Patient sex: M
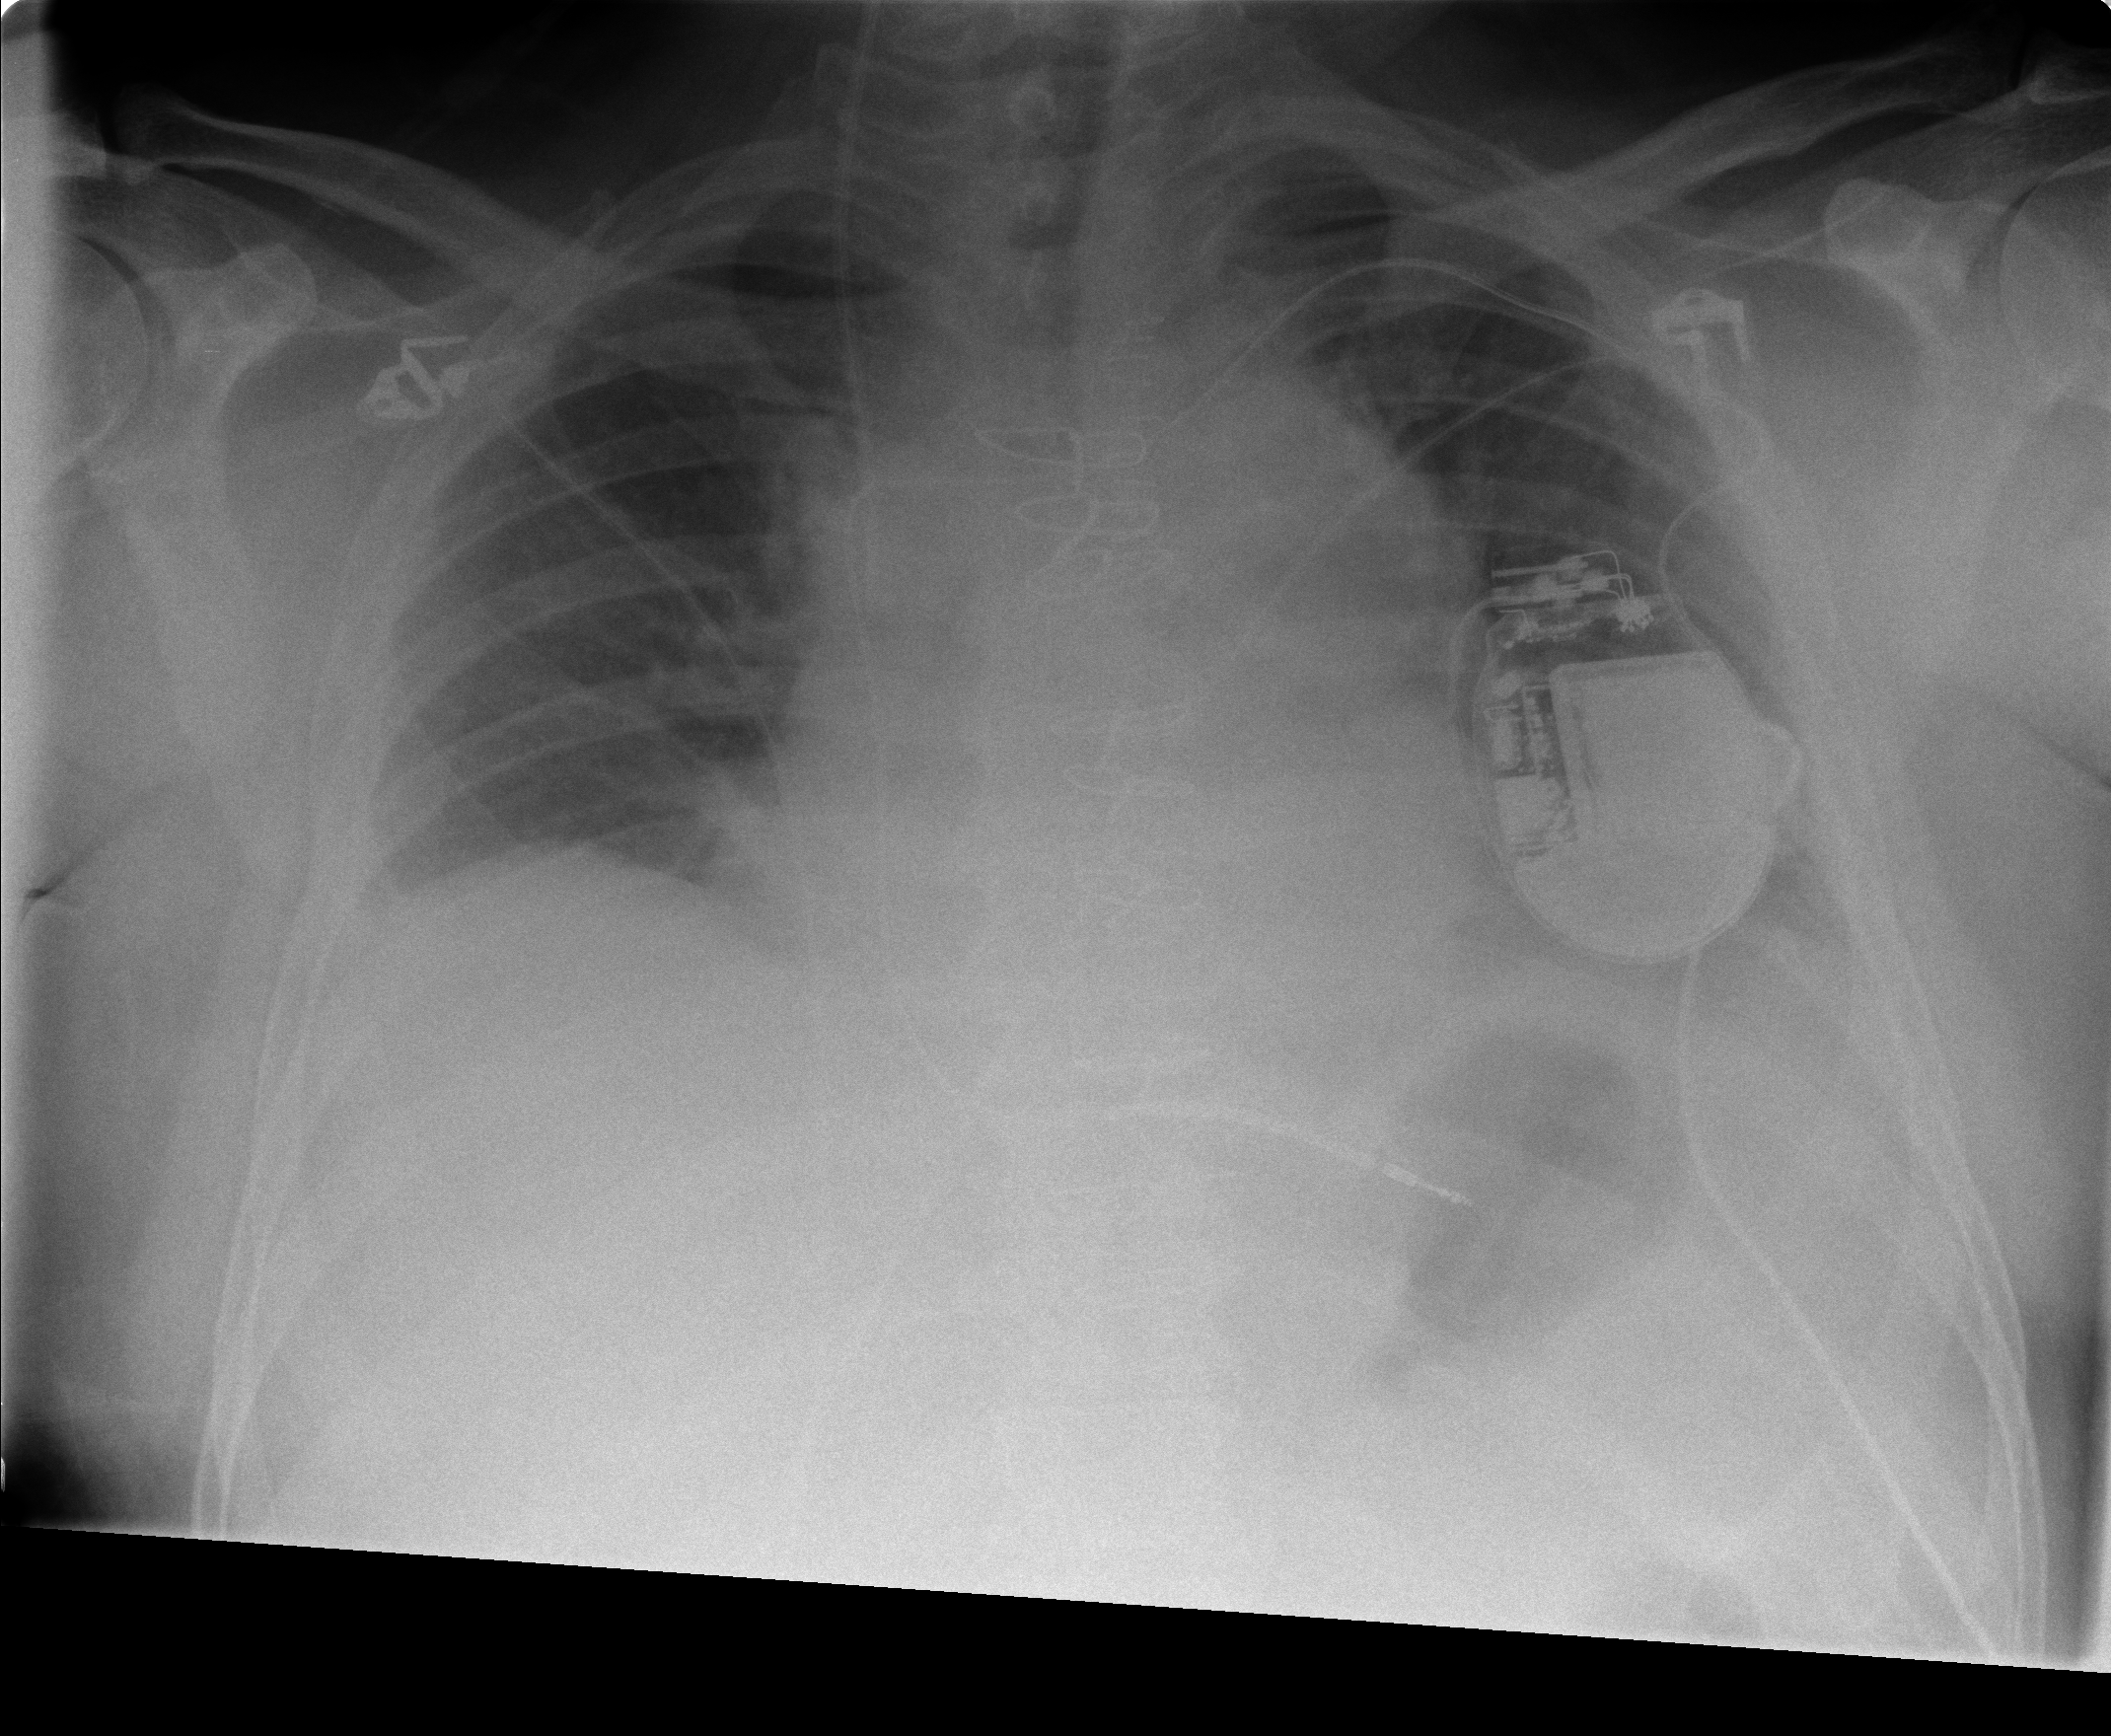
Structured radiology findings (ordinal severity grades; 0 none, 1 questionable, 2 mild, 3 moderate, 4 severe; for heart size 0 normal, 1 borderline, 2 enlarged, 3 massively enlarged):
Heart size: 2
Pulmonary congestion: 0
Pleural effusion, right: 0
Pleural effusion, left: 0
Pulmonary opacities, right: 0
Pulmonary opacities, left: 0
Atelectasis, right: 1
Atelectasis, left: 0